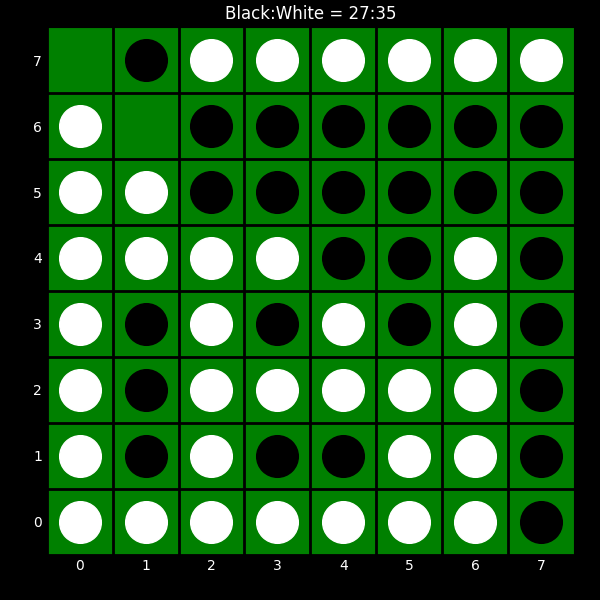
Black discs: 27
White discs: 35